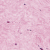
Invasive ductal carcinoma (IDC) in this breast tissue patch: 0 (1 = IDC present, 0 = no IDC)